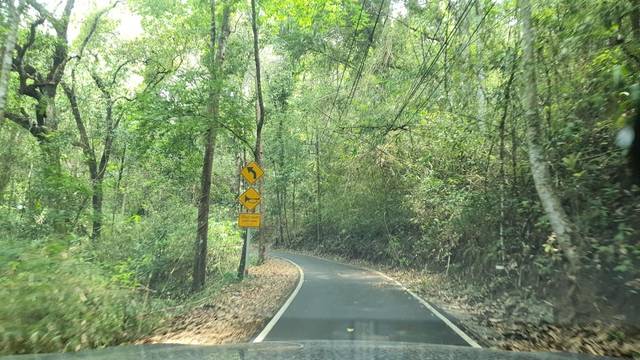
Region: Thailand
Coordinates: 18.811, 98.892